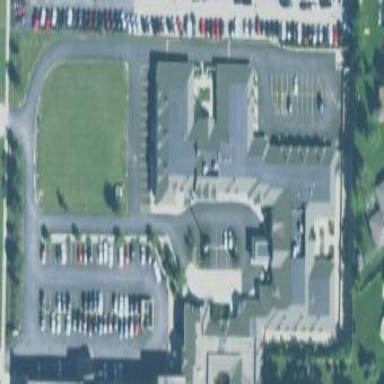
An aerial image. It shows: Nursing home.